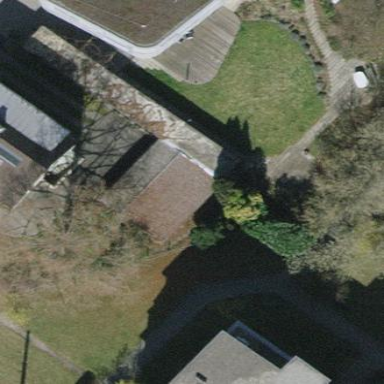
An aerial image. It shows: Group of garages.